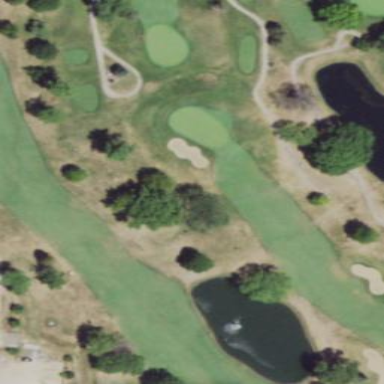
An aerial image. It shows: Golf fairway surrounded by grass.